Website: apple
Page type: customer-info-address
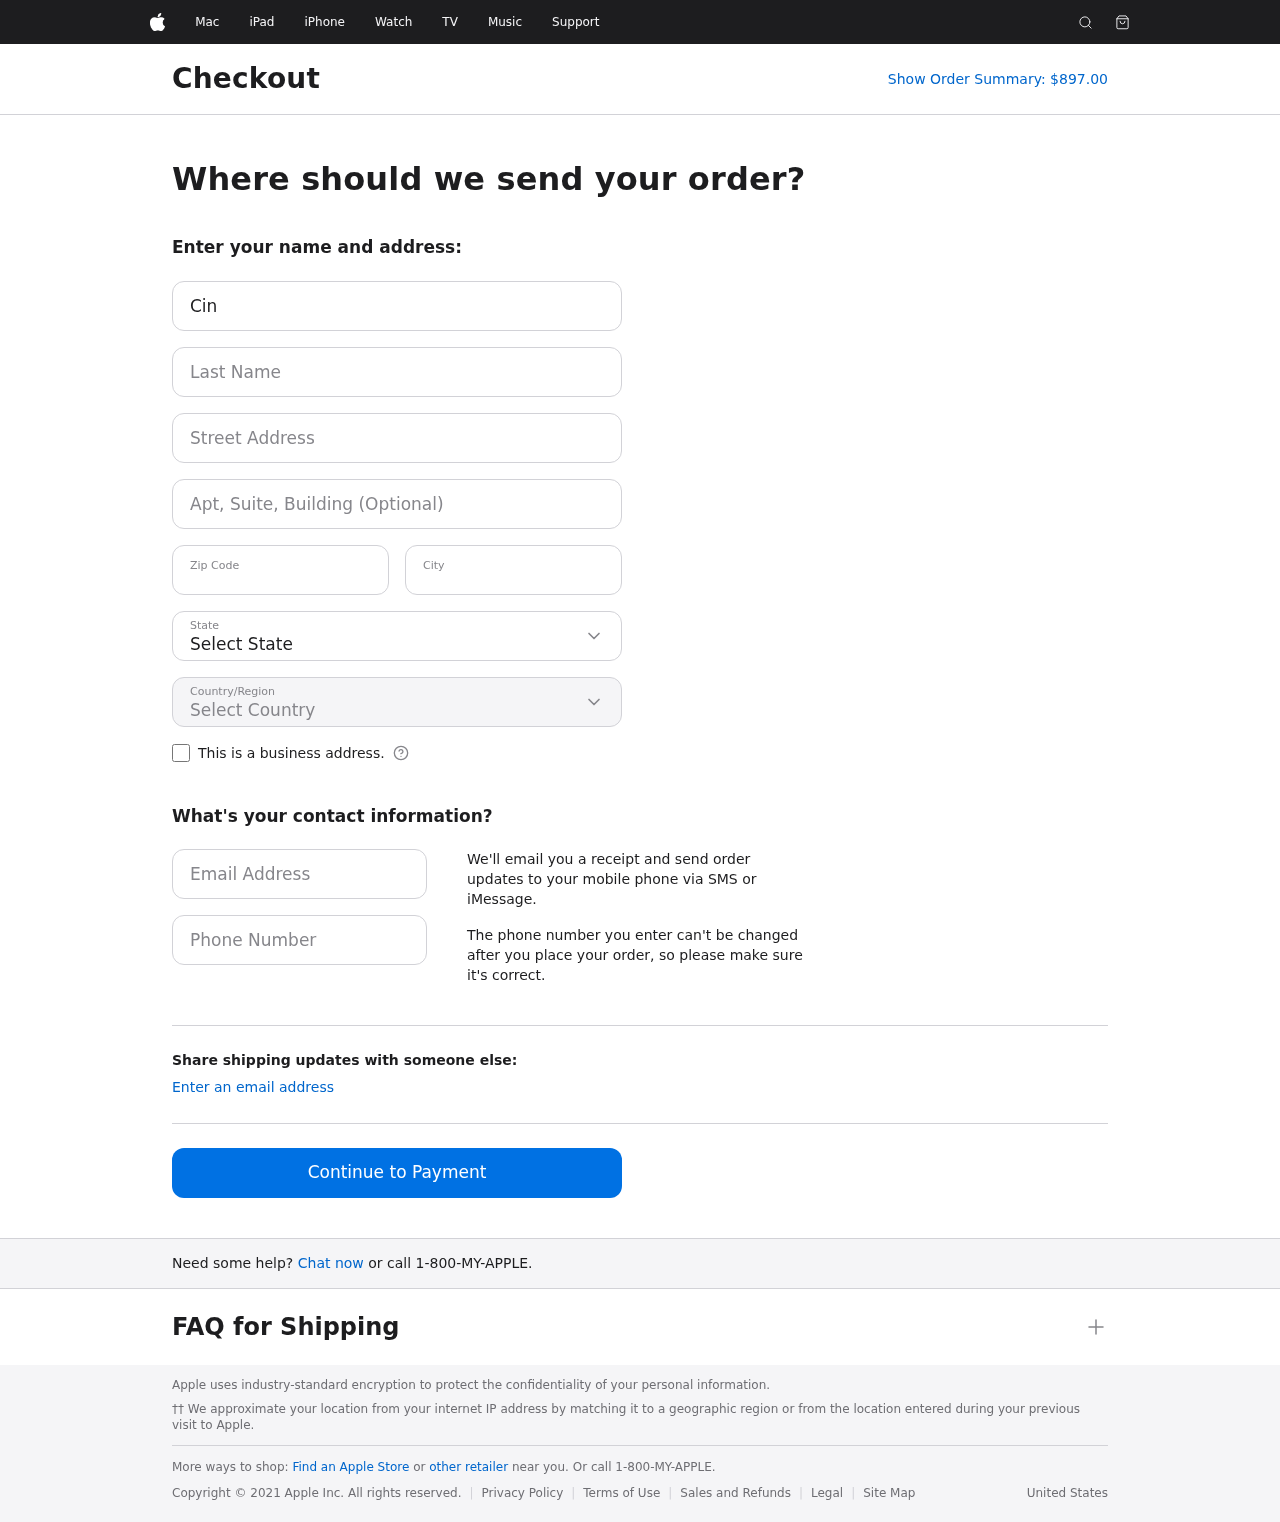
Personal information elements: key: PII_CITY
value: West Brett
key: PII_COUNTRY
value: United States
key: PII_EMAIL
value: cindycervantes@gmail.com
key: PII_FIRSTNAME
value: Cindy
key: PII_LASTNAME
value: Cervantes
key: PII_PHONE
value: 5978496593
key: PII_POSTCODE
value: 88221
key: PII_STATE
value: Connecticut
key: PII_STREET
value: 4177 Kyle Mill Apt. 524
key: PII_STREET2
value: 533 Karen Mews Suite 758
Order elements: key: ORDER_TOTAL
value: Show Order Summary: $897.00